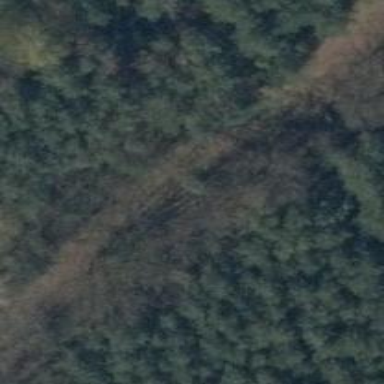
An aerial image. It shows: Sandy track with grade4 tracktype.